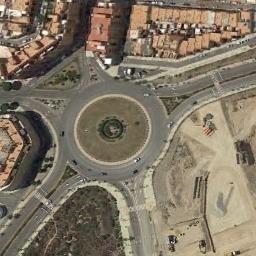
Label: roundabout